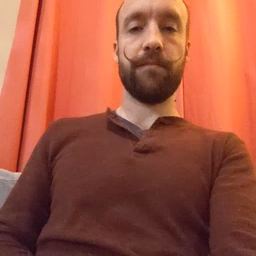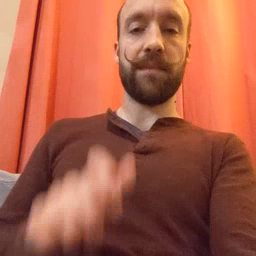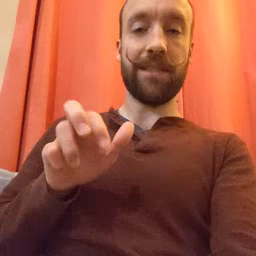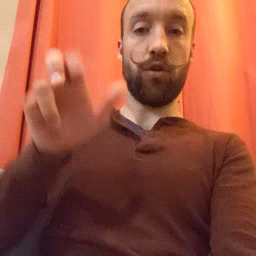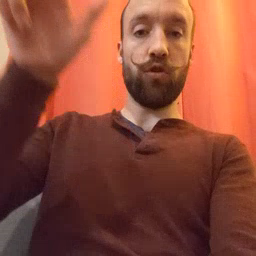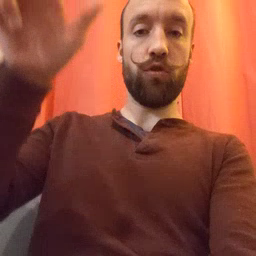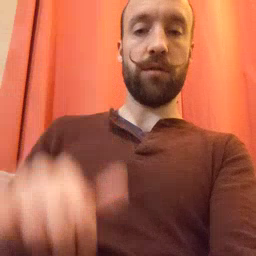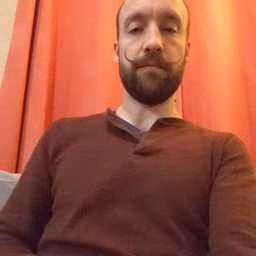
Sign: stairs